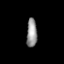
Tissue: skin
Cell type: Others
Senescence score: 0.7293
Nuclear area (px): 294
Mean DAPI intensity: 147.558